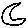
Label: moon